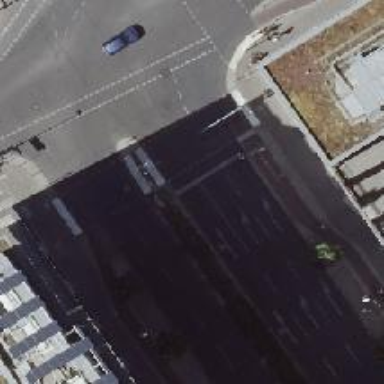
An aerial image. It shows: Road with traffic signals.